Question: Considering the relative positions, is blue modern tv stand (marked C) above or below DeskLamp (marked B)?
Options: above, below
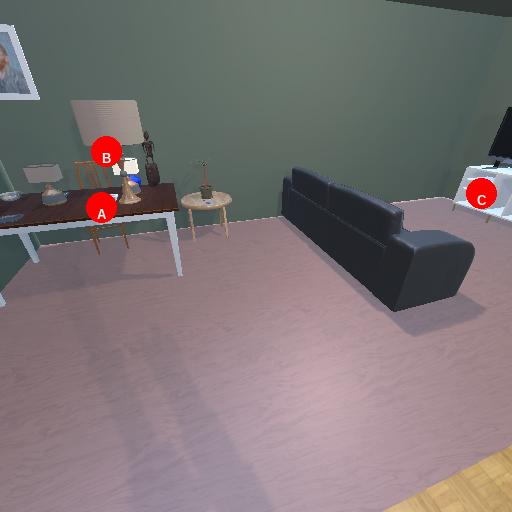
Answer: above